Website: lowes
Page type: cart
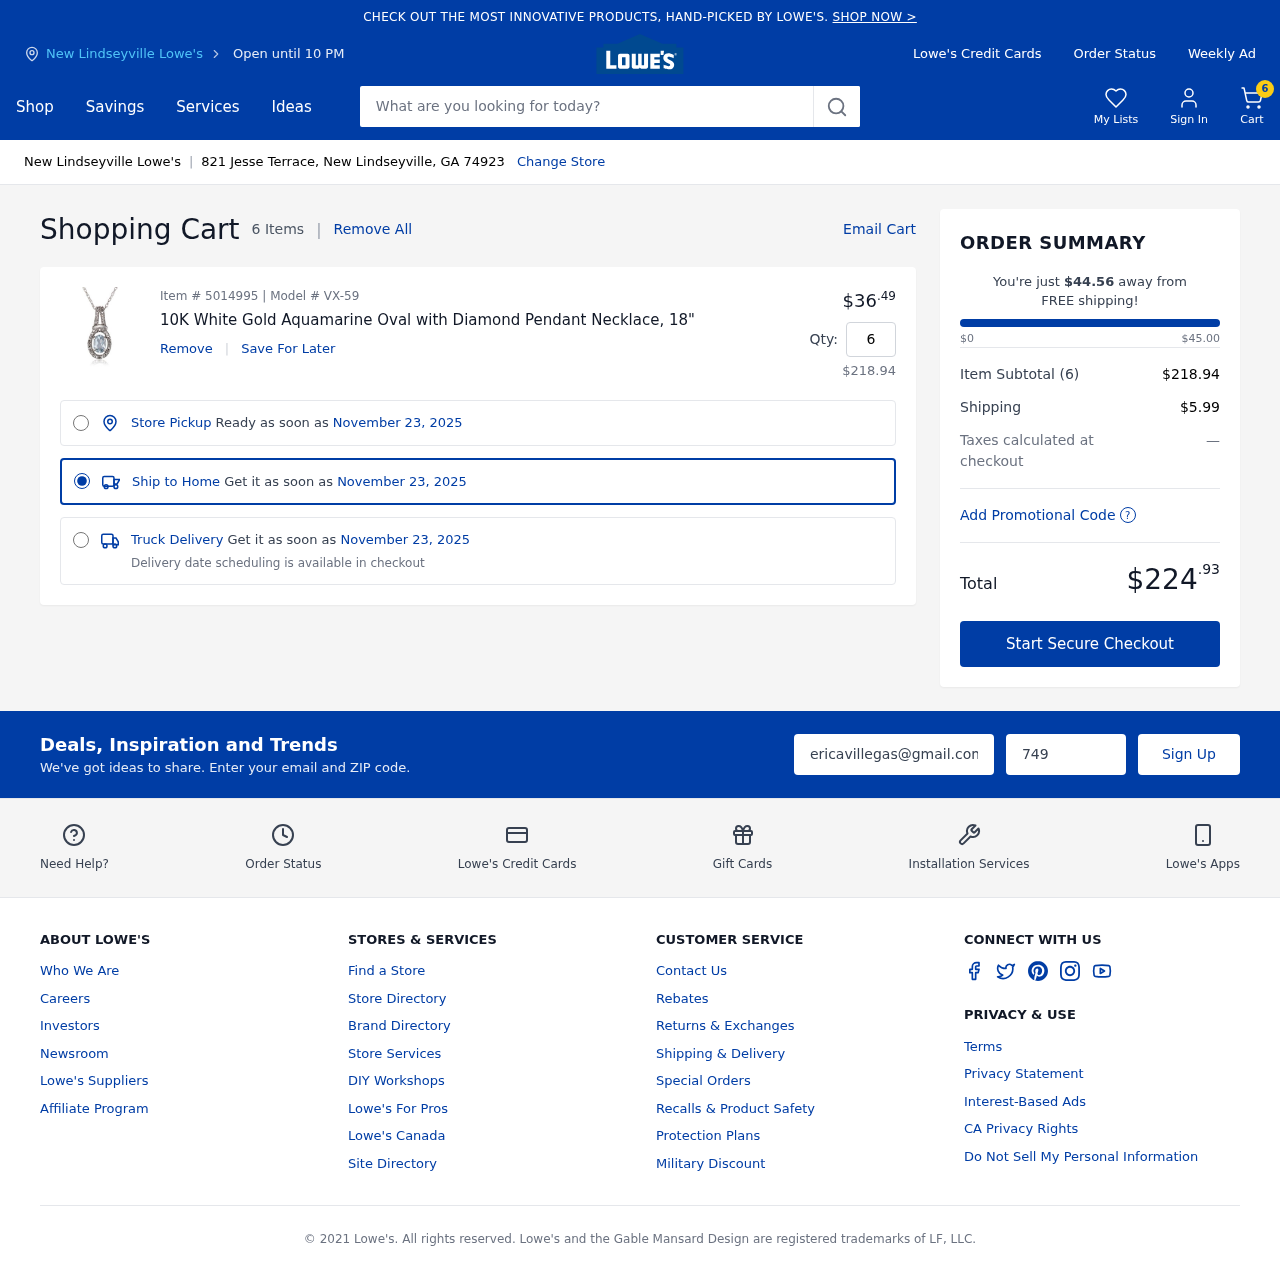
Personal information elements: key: PII_CITY
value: New Lindseyville Lowe's
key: PII_EMAIL
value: ericavillegas@gmail.com
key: PII_POSTCODE
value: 74923
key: PII_STREET
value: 821 Jesse Terrace
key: PII_CITY_STATE_ZIP
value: New Lindseyville, GA 74923
Product elements: key: PRODUCT1_NAME
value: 10K White Gold Aquamarine Oval with Diamond Pendant Necklace, 18"
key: PRODUCT1_PRICE
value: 36.49
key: PRODUCT1_QUANTITY
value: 6
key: PRODUCT1_SUBTOTAL
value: $218.94
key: PRODUCT_ITEM_NUMBER
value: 5014995
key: PRODUCT_MODEL_NUMBER
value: VX-59
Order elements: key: ORDER_NUM_ITEMS
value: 6
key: ORDER_NUM_ITEMS
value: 6 Items
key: ORDER_DELIVERY_DATE
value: November 23, 2025
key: ORDER_SUBTOTAL
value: $218.94
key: ORDER_SHIPPING_COST
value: $5.99
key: ORDER_TOTAL
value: $224.93
Search elements: key: HEADER_SEARCH
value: What are you looking for today?